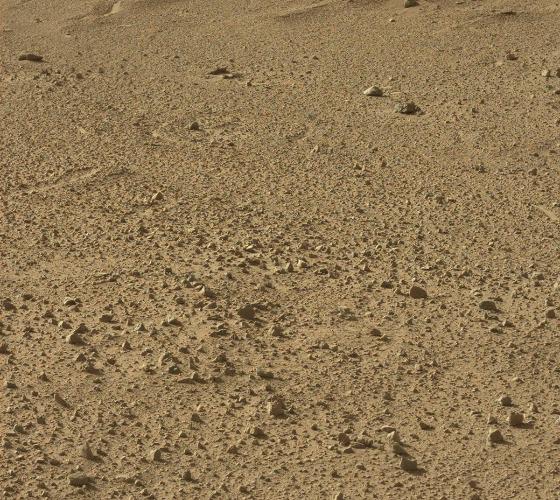
Terrain classes present: Gravel / Sand / Soil, Rock